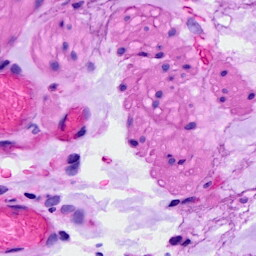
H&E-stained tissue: Ovarian